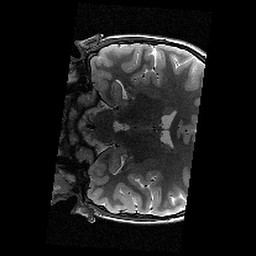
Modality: T2w
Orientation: coronal
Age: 12
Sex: female
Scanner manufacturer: siemens
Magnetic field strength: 3 T
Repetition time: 9.23 s
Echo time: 0.067 s